Field crop: maize
Growth stage: 2
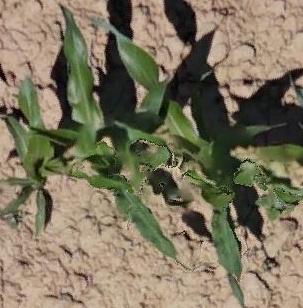
Species: maize